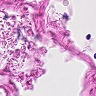
Metastatic tissue present: no